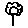
Label: flower